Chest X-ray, PA view. Patient: 49 years old, sex M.
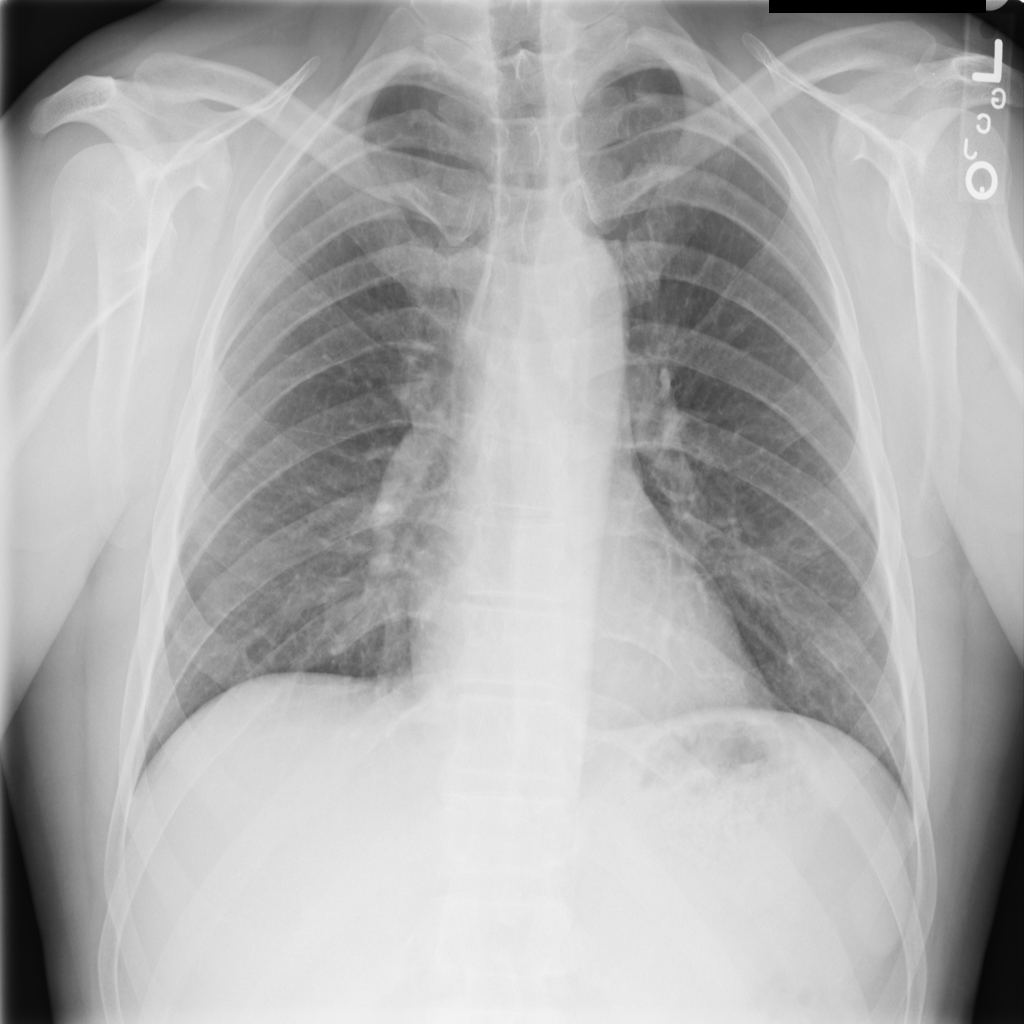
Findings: No Finding